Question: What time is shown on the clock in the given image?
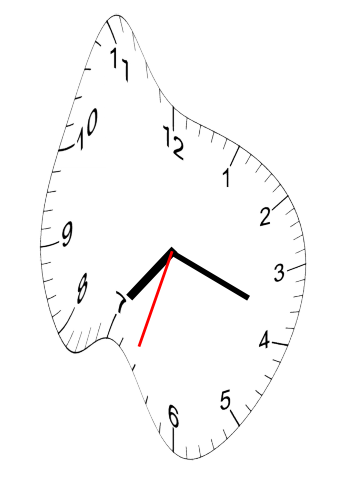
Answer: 07:18:33